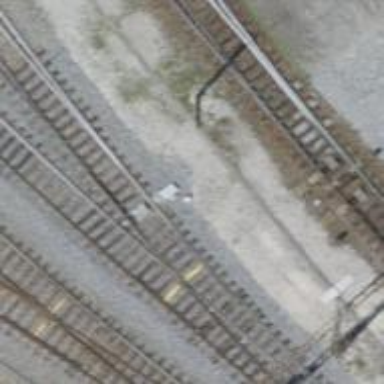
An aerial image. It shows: Railway switch.